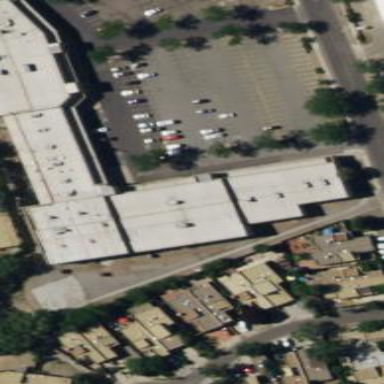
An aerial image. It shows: View of roof of building.